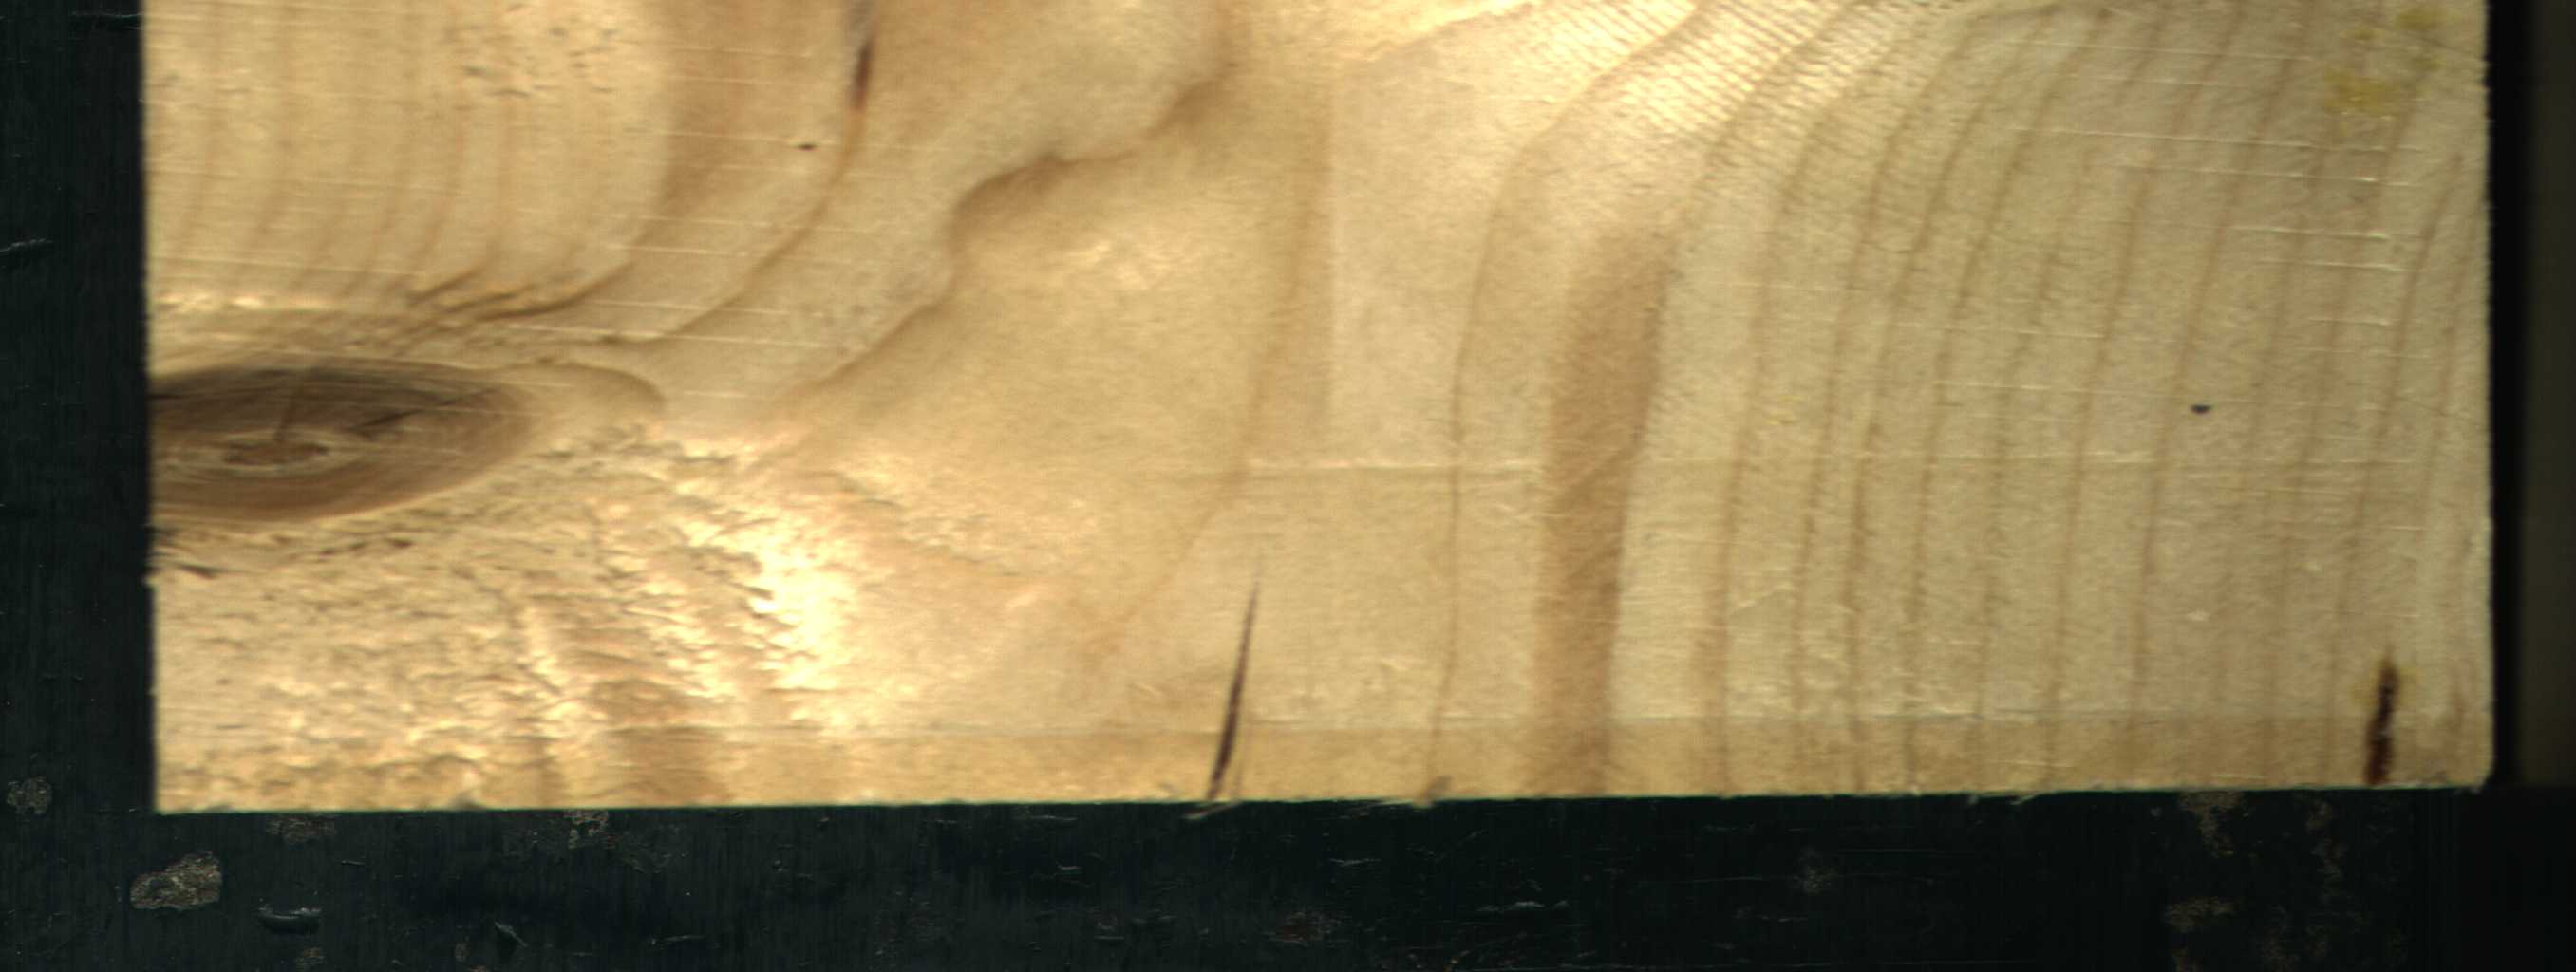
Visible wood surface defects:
resin
Crack
Dead_Knot